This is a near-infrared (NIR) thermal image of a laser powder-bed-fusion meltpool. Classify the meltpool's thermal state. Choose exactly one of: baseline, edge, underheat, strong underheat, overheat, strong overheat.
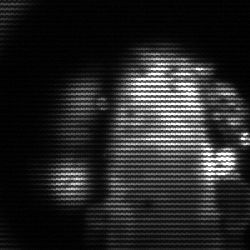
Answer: strong underheat